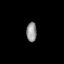
Tissue: prostate
Cell type: Myeloid cells
Senescence score: 0.7684
Nuclear area (px): 200
Mean DAPI intensity: 145.125